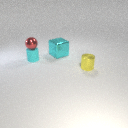
small cyan rubber cylinder to the left of large cyan metal cube